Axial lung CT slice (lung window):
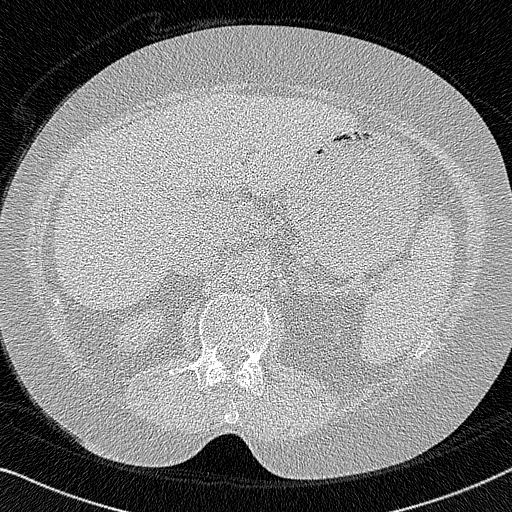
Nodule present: no